A time-domain waveform of one vibration snapshot from a rolling-element bearing is shown. Classify the bearing condition as one of: normal, inner_race, outer_race, ball.
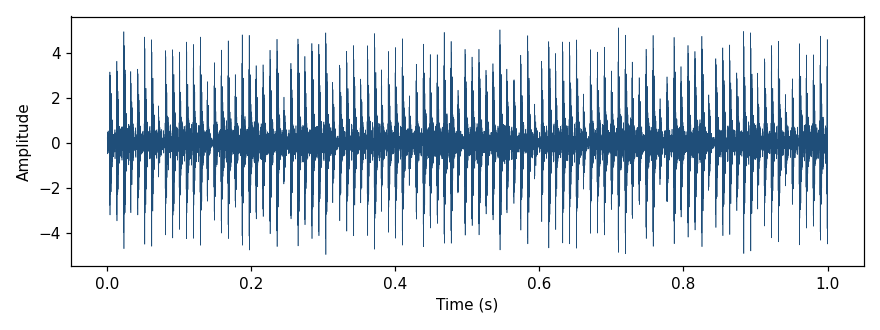
Answer: outer_race